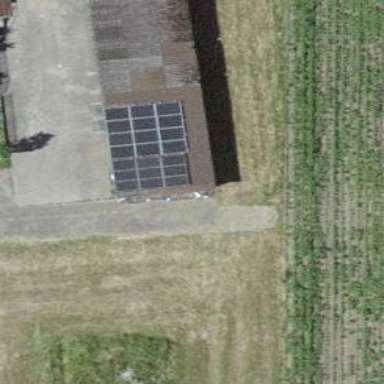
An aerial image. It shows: Garage.